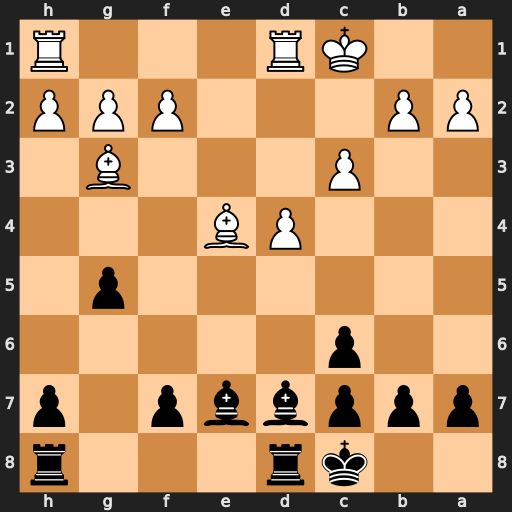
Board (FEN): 2kr3r/pppbbp1p/2p5/6p1/3PB3/2P3B1/PP3PPP/2KR3R
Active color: b
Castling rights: -
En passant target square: -
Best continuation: f5 Be5 fxe4 Bxh8 Rxh8